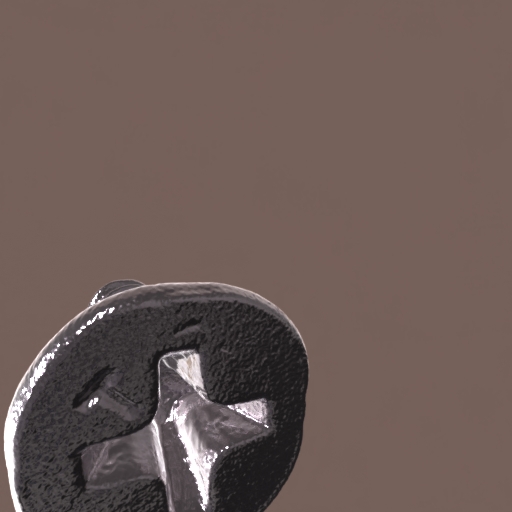
Label: screw